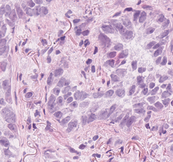
Tumor epithelial tissue: yes
Tumor-associated stroma tissue: yes
Normal tissue: no